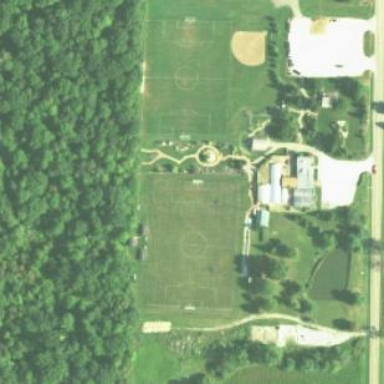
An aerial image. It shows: Soccer pitch for outdoor sports and leisure activities.